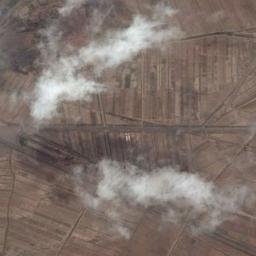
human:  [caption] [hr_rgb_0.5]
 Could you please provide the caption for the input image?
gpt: The clouds are in the air and the clouds are cast on the green and brown fields .

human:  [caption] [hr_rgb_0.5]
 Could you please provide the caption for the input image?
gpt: The white cloud is above bare farmland .

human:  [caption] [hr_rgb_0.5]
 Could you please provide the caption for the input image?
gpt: The cumulus clouds are located above the khaki farmland .

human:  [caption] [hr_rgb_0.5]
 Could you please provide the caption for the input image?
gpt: There is a layer of floating clouds on the sea .

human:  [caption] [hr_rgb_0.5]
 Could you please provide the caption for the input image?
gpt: There are some gauzy clouds over many brown farmlands .